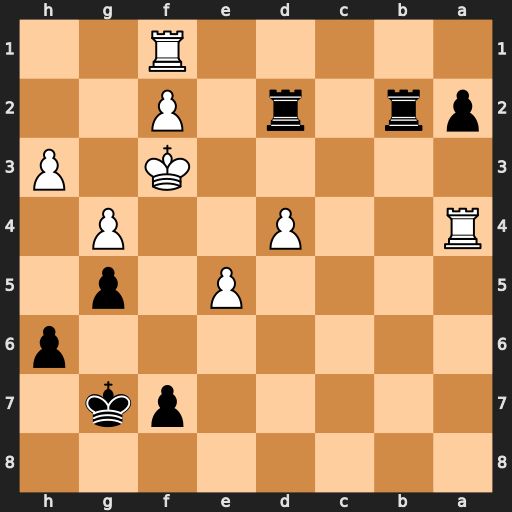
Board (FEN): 8/5pk1/7p/4P1p1/R2P2P1/5K1P/pr1r1P2/5R2
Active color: b
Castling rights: -
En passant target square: -
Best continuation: Rb1 Rxa2 Rb3+ Ke4 Rxa2